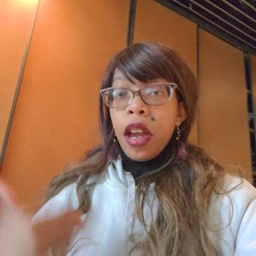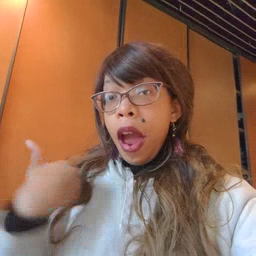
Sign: animal